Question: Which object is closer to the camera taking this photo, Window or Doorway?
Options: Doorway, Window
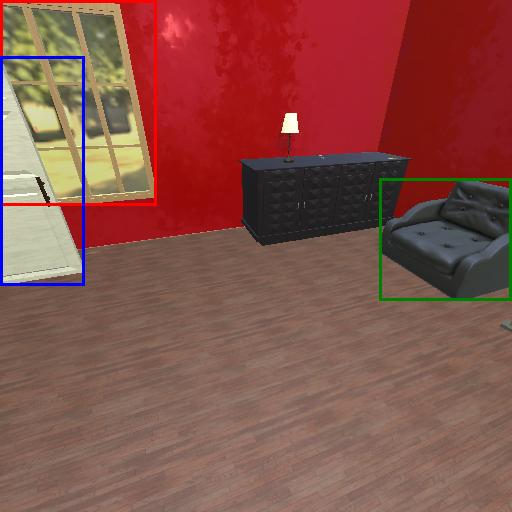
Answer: Doorway